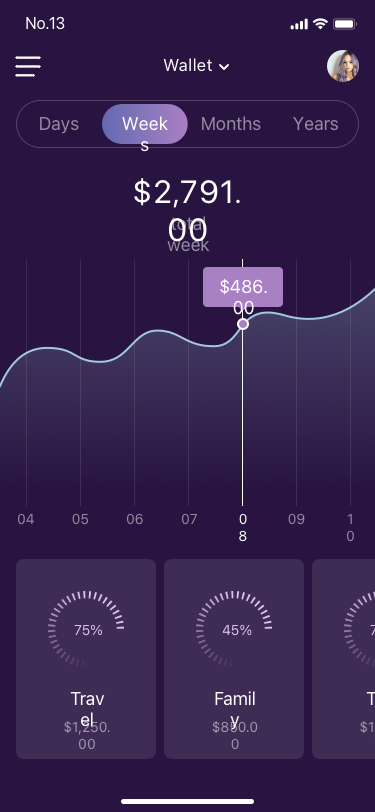
Text in this UI design:
Best Seller
One Touch To Buy!
Search